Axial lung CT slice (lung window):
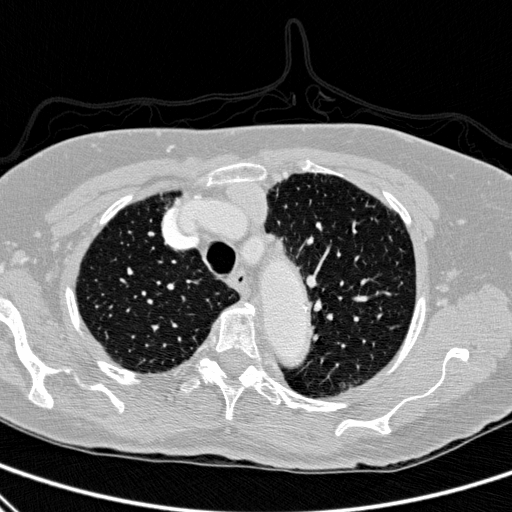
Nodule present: no